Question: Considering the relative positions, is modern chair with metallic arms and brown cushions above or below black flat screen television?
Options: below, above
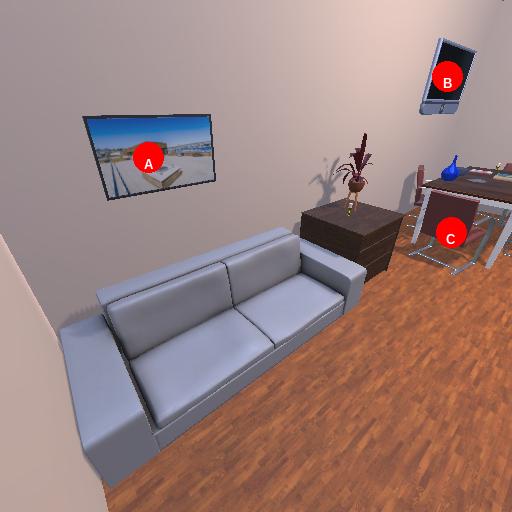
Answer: below